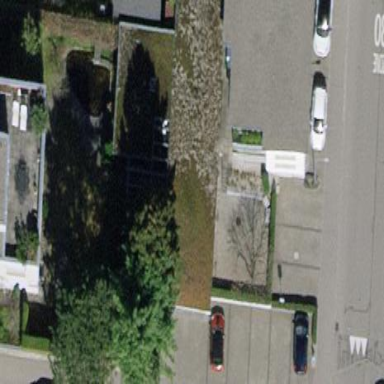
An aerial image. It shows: Garage.